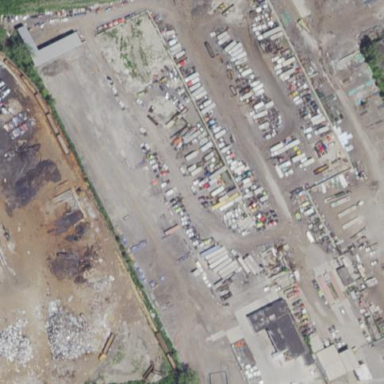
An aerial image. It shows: Scrap yard located in industrial area.